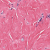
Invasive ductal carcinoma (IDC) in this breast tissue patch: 0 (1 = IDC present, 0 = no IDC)